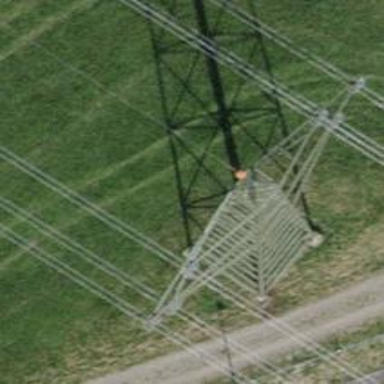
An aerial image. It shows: Power tower.